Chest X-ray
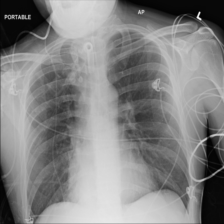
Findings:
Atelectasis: negative
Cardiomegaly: negative
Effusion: negative
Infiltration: negative
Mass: negative
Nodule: negative
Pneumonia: negative
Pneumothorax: negative
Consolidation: negative
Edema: negative
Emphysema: negative
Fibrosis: negative
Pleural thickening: negative
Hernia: negative